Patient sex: M
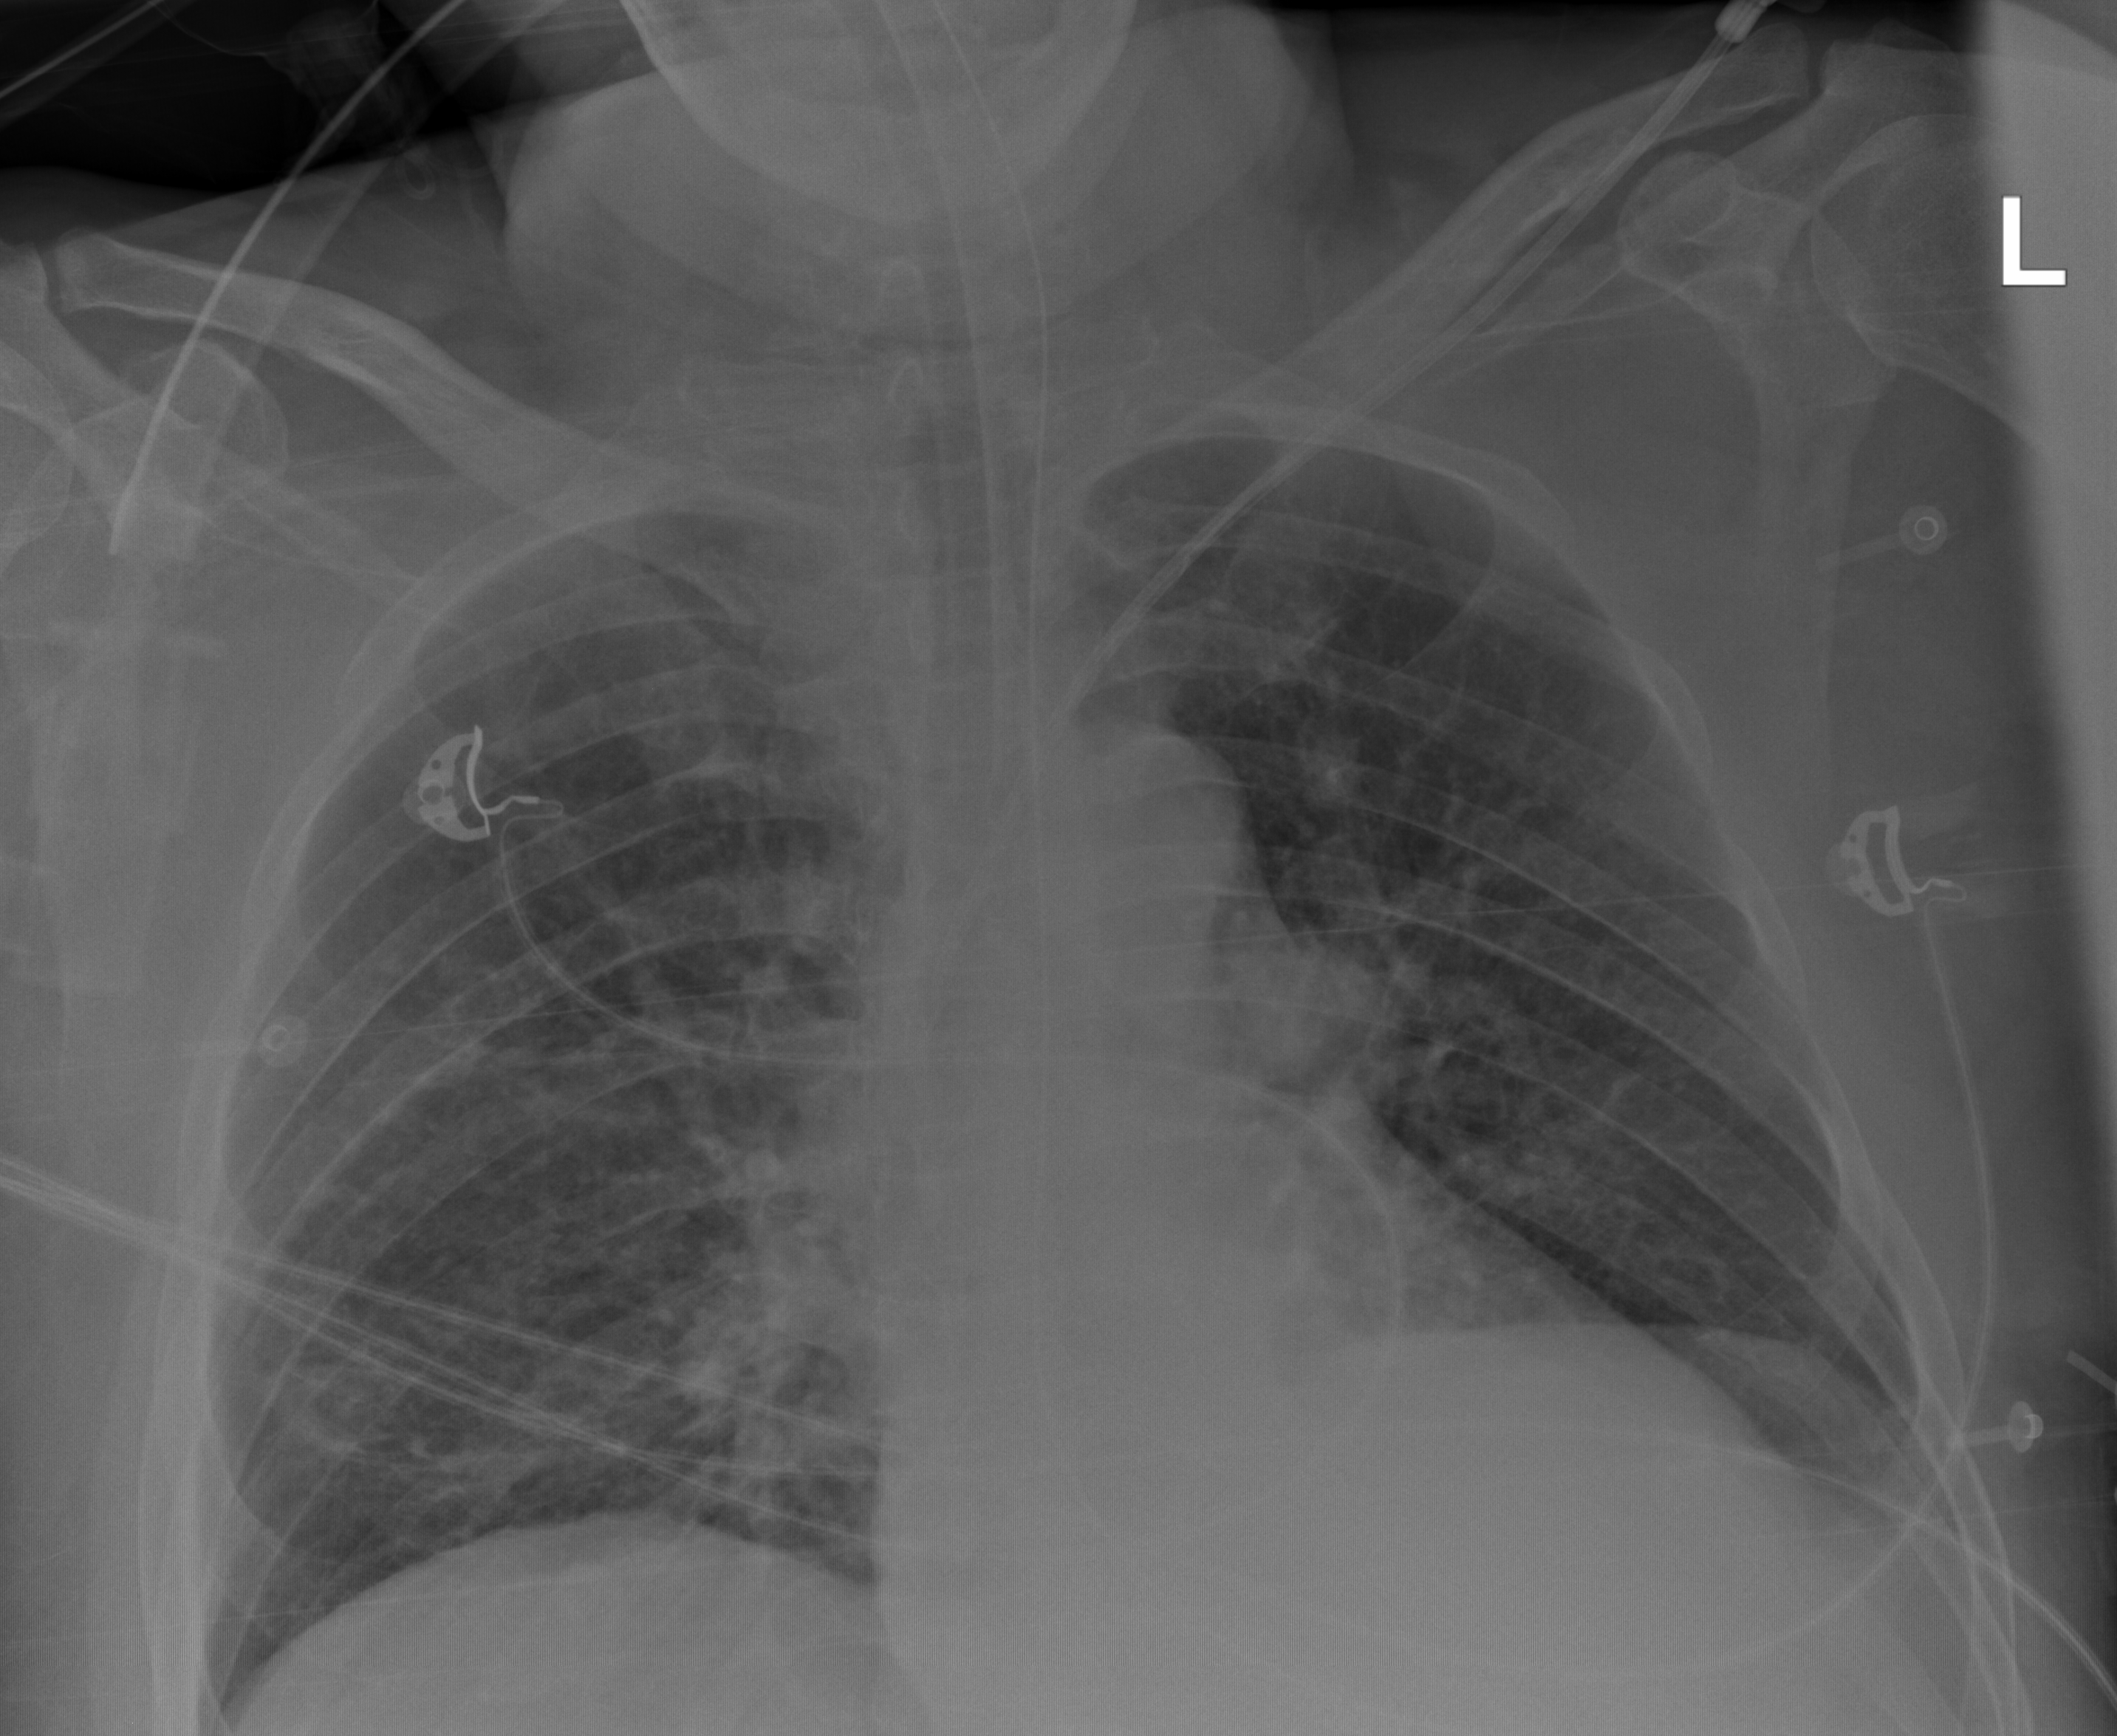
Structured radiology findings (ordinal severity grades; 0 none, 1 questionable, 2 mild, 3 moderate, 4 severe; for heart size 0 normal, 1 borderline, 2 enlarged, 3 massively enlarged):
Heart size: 1
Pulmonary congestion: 0
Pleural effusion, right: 0
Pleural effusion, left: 0
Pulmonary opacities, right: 0
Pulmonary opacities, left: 0
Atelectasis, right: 2
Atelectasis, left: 0